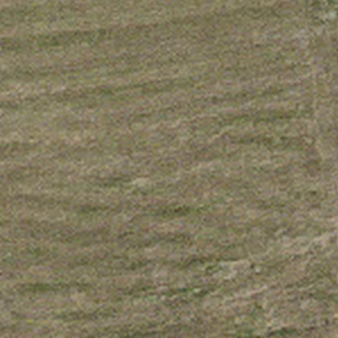
Label: other